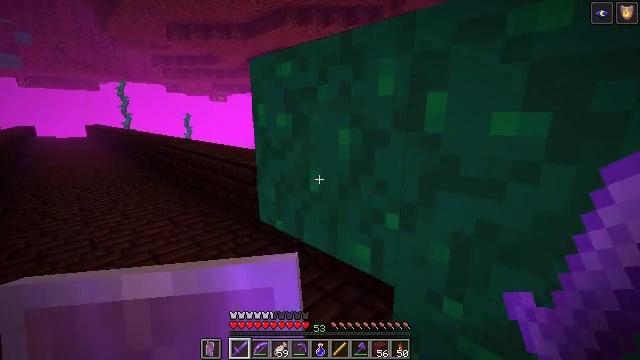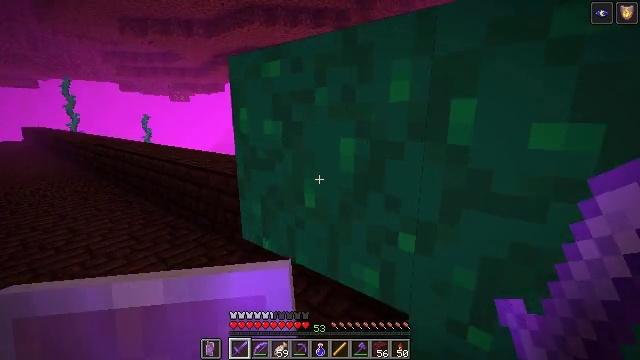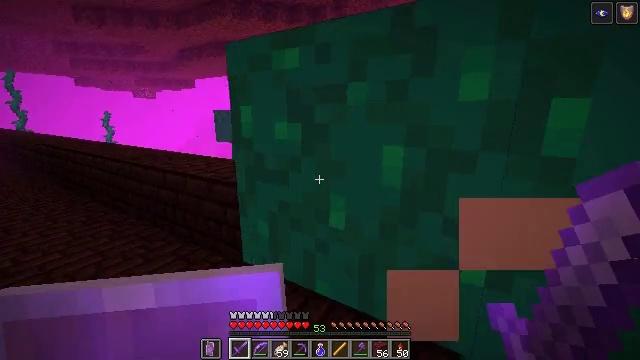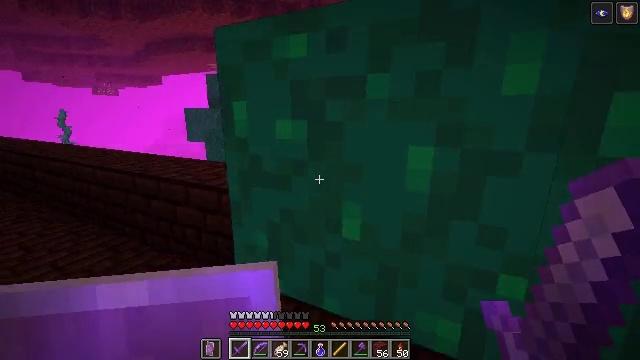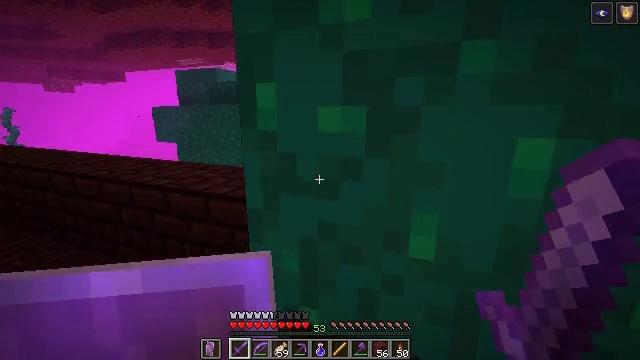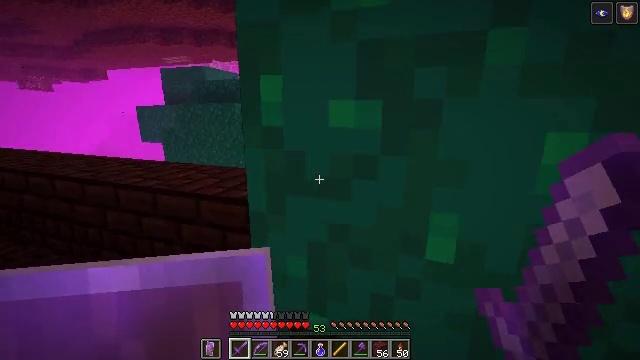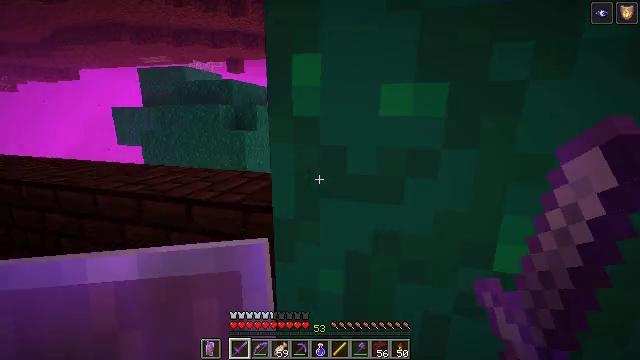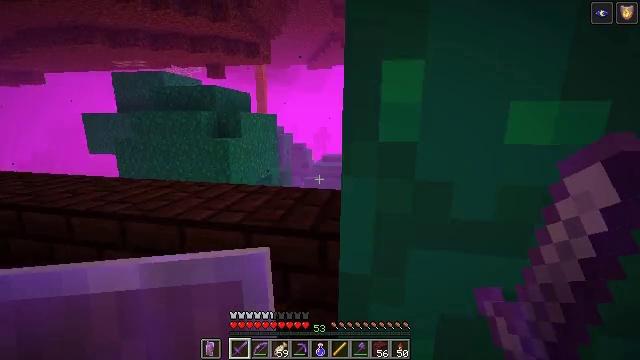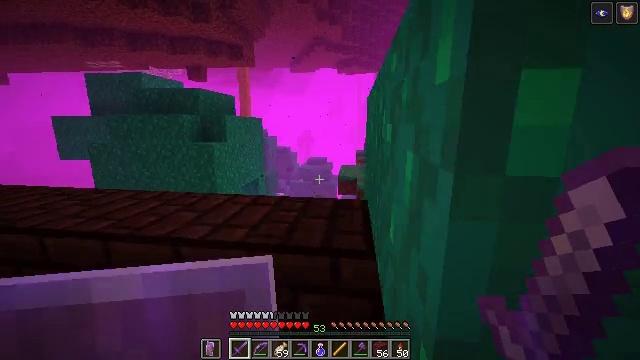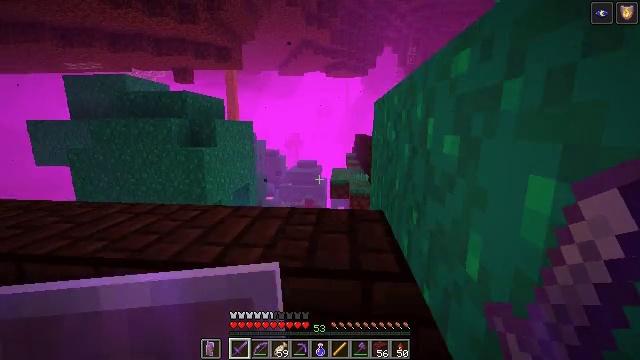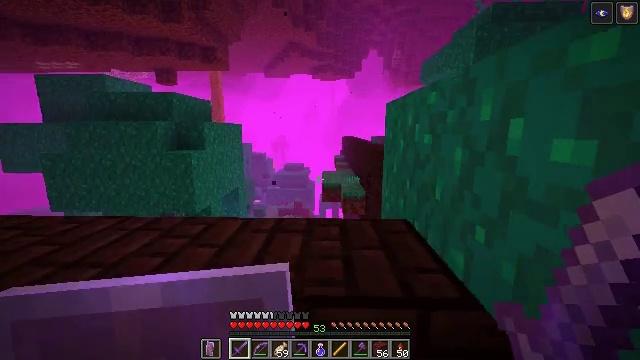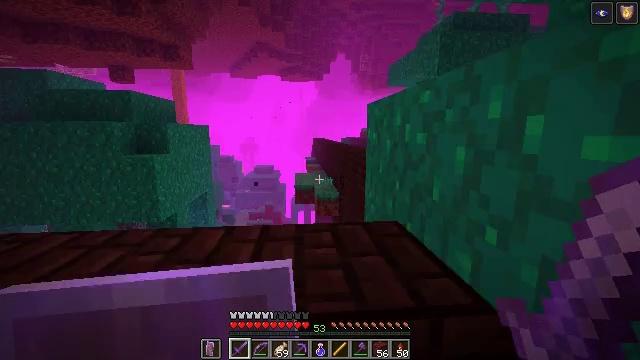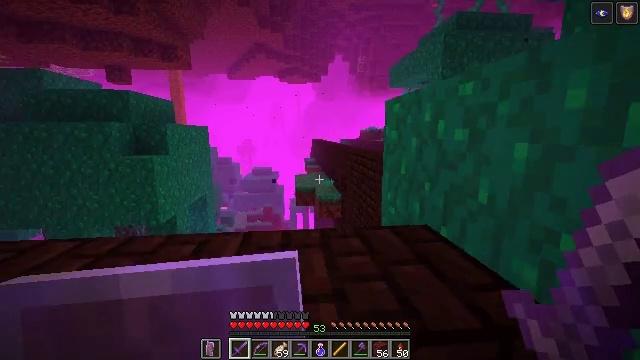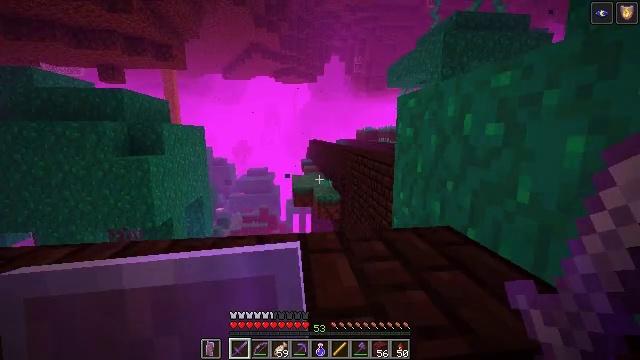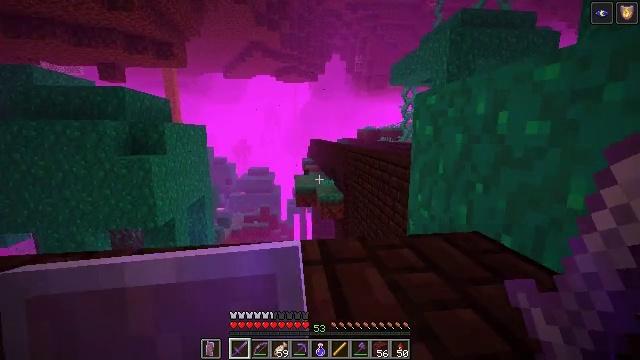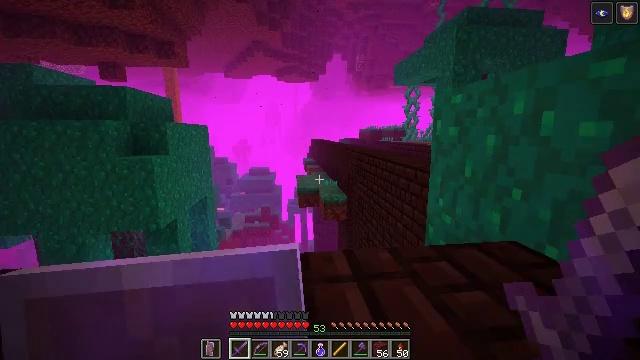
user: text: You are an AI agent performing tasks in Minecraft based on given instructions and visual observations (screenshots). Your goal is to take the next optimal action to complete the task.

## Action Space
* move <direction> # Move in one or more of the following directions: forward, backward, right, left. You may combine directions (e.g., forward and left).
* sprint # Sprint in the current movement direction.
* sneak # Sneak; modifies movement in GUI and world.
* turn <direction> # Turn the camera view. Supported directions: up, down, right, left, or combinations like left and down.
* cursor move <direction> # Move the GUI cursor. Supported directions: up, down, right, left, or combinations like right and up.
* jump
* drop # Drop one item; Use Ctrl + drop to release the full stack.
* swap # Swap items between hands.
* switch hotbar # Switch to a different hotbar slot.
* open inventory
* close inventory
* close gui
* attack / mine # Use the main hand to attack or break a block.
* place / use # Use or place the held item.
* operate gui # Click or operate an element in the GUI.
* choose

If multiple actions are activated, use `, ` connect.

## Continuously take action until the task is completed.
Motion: motion action
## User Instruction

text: Fight hostile mobs.
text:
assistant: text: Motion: move forward and move left, turn right
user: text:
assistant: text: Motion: move forward and move left, turn right
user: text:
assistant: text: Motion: move forward and move left, turn right
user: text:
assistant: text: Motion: move forward and move left, turn right
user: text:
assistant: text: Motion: move forward and move left, turn right
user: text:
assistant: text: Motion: move forward and move left, turn right
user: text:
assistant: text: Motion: move forward and move left, turn right and up
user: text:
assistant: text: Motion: move forward and move left, turn right
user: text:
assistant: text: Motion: move forward and move left, turn right
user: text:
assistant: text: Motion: move forward and move left, turn right
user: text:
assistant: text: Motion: move forward and move left, turn right
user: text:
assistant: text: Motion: move forward and move left
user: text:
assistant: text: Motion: move forward and move left, turn right
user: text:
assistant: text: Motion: move forward and move left
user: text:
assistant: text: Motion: no_op
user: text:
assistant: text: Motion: no_op
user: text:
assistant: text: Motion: no_op
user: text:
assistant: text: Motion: no_op
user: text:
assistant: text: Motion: no_op
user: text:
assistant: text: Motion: no_op
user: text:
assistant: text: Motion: no_op
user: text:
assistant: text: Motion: no_op
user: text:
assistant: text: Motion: move right
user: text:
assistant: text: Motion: move right
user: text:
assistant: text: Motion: move right
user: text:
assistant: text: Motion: move right
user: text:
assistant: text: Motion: move right
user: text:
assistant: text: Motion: move right
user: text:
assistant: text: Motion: move right
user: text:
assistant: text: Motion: move right, turn right and down